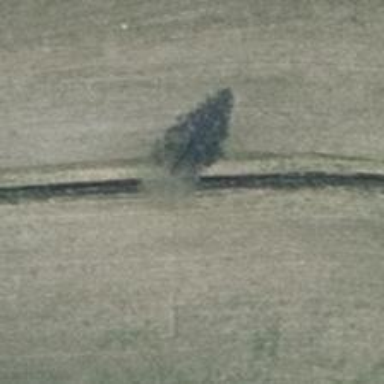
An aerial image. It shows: Deciduous tree with broadleaved leaves.